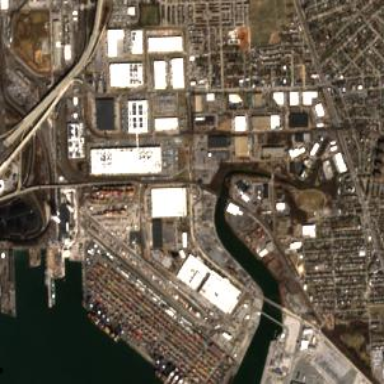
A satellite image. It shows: Industrial area.